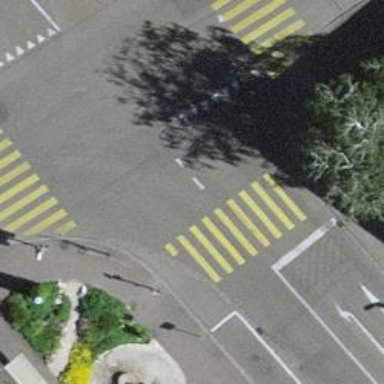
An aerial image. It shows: Zebra crossing on the road.